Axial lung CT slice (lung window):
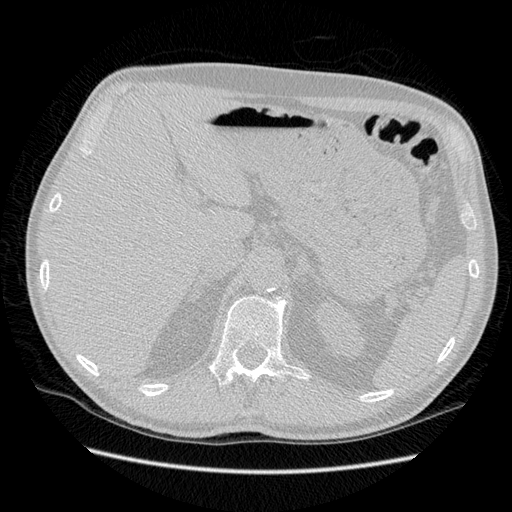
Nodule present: no